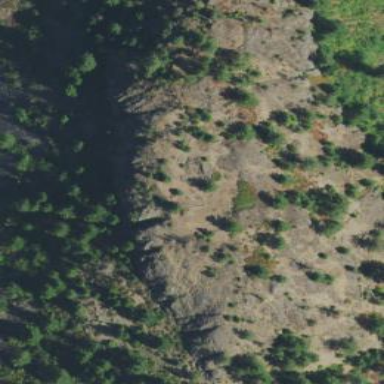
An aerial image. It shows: Landscape dominated by bare rock.